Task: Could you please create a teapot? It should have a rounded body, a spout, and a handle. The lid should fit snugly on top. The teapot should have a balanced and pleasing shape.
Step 77:
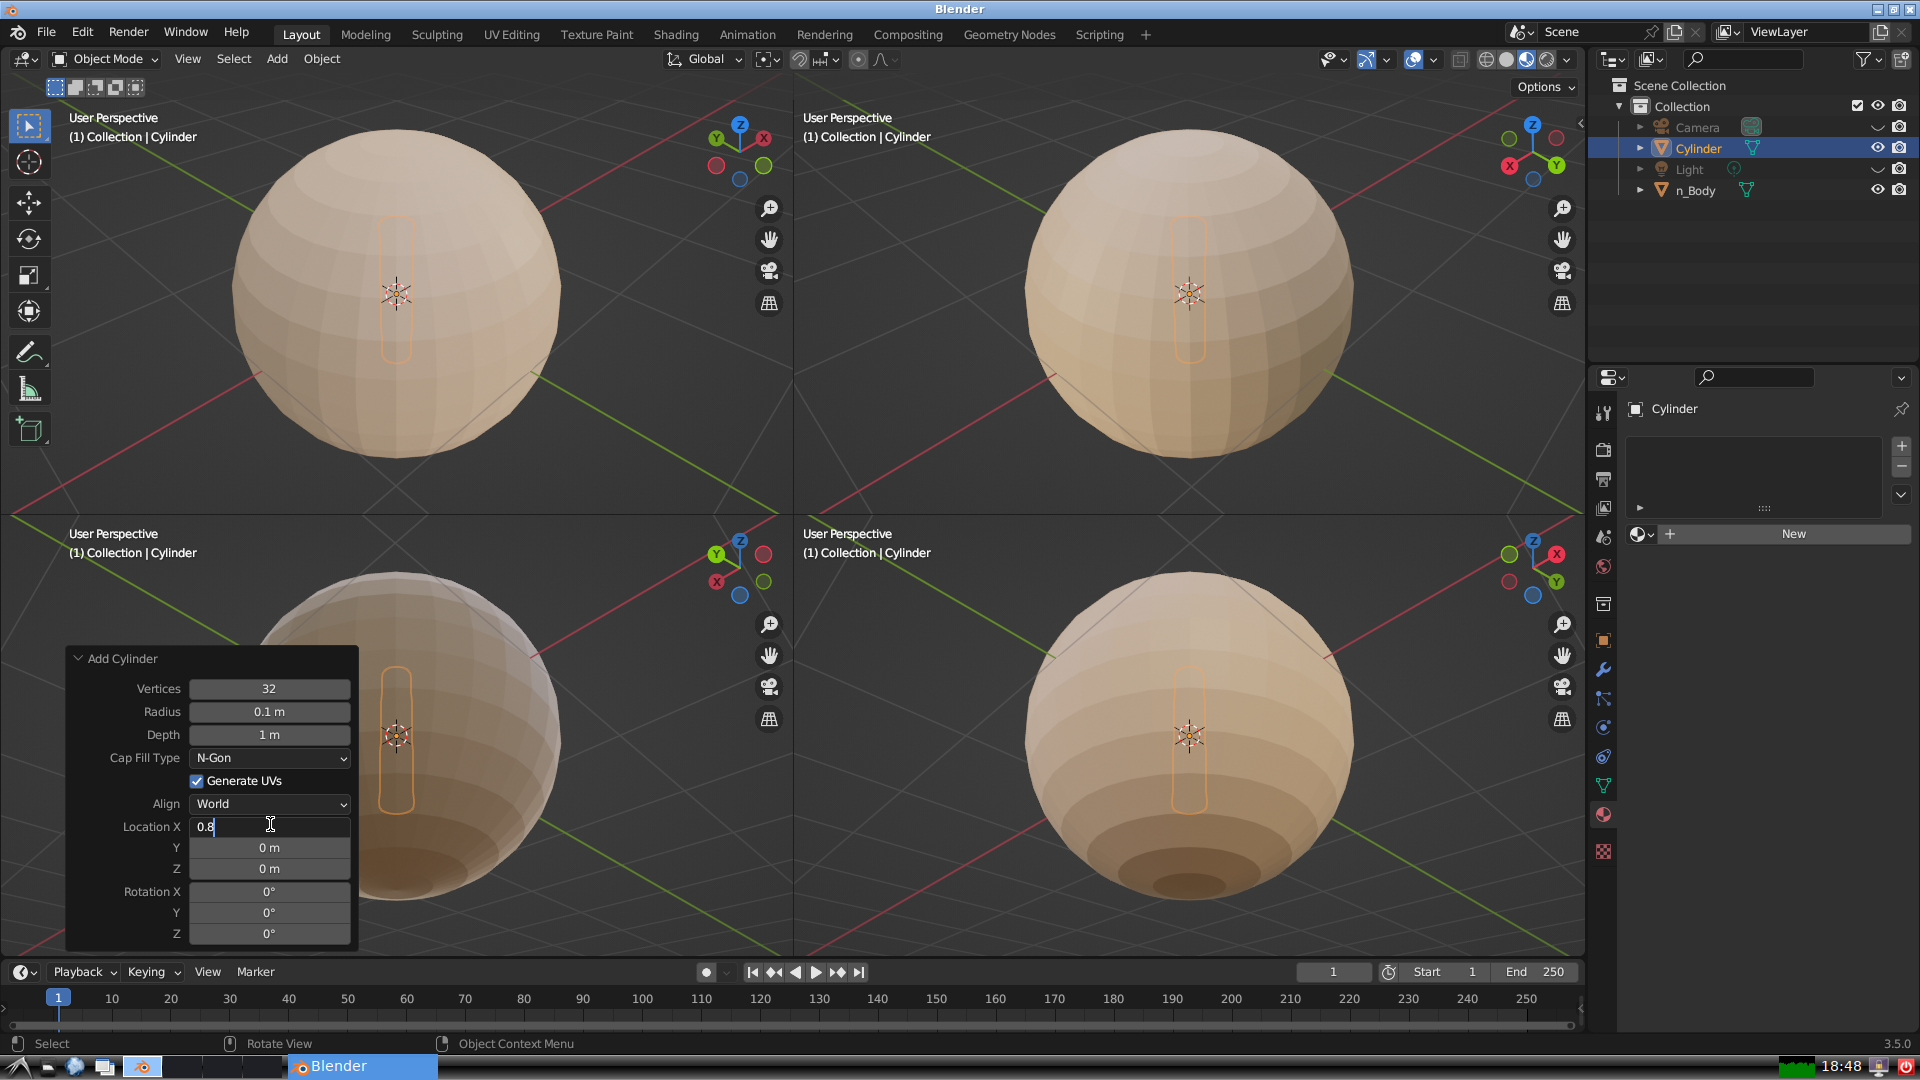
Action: {"key_press": ['Return']}